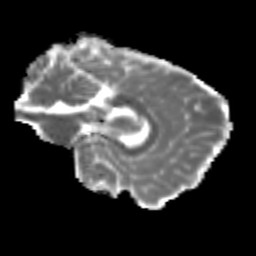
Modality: MD
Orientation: sagittal
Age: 19
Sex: female
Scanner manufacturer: siemens
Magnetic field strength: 3 T
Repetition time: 3.5 s
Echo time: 0.113 s